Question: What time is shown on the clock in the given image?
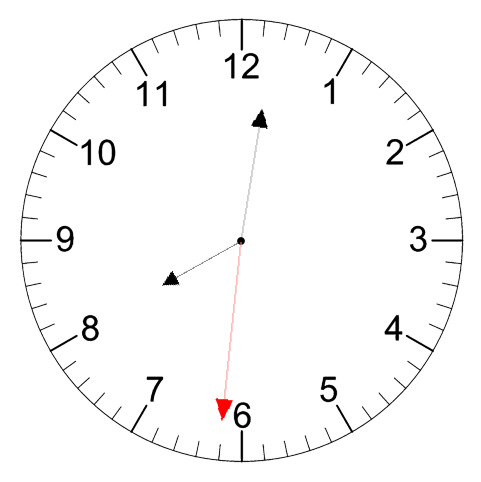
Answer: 08:01:31